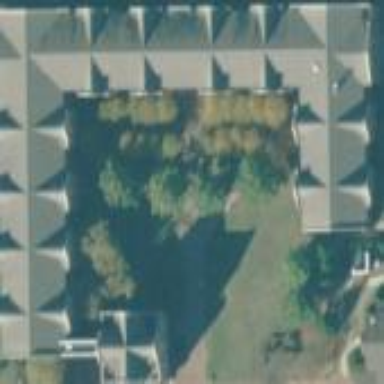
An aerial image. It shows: Dormitory building.